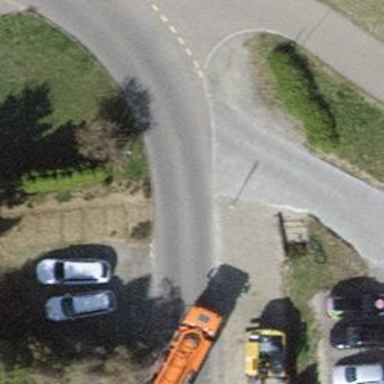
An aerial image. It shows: Asphalt road designated for service vehicles.